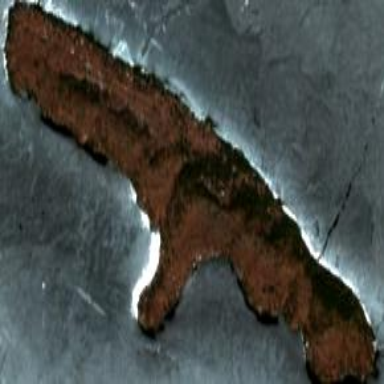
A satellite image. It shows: Image showing island.